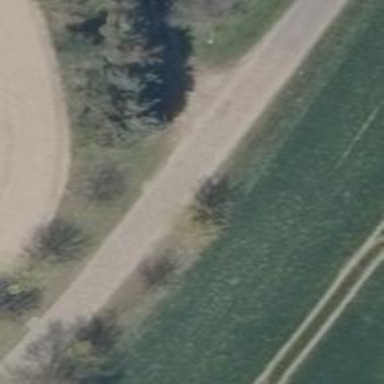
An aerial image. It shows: Paved residential road.